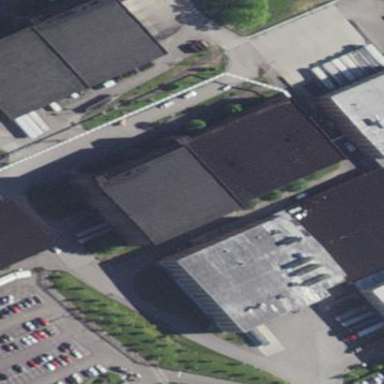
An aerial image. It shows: Part of building.